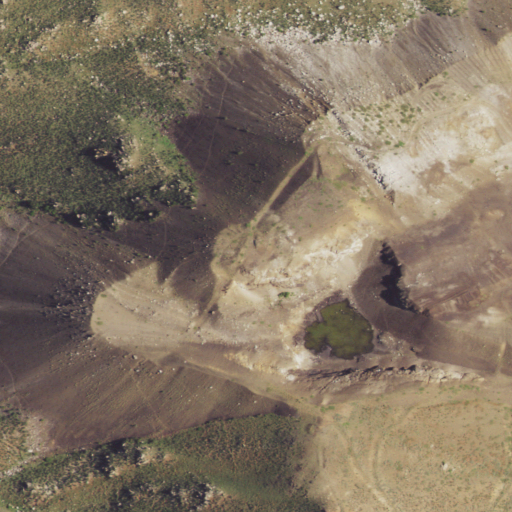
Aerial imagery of mountain in Wyoming named Iron Mountain containing shrub, grassland, open water, and evergreen forest